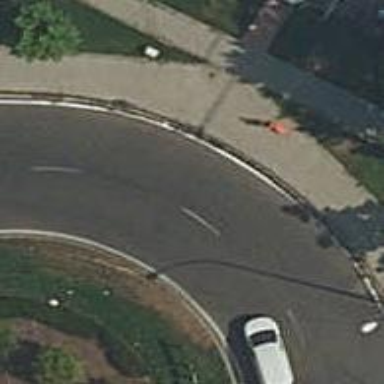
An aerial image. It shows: Secondary road around roundabout.